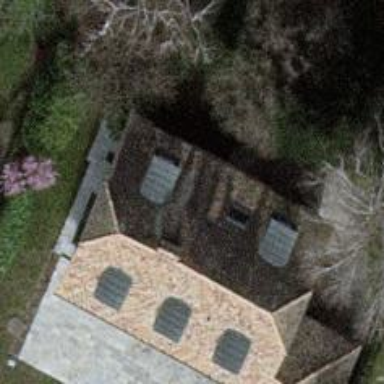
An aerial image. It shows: Detached building.